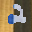
Label: 2